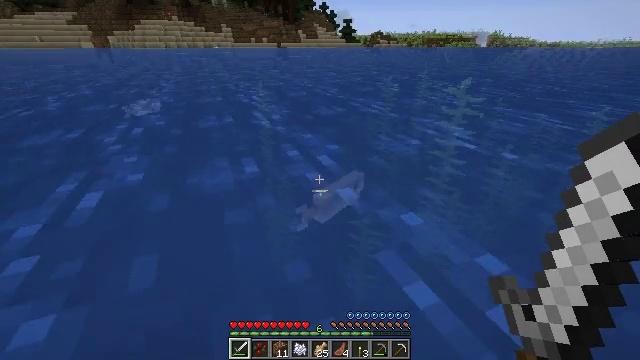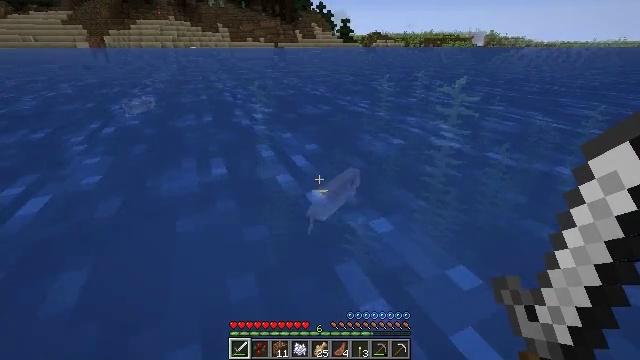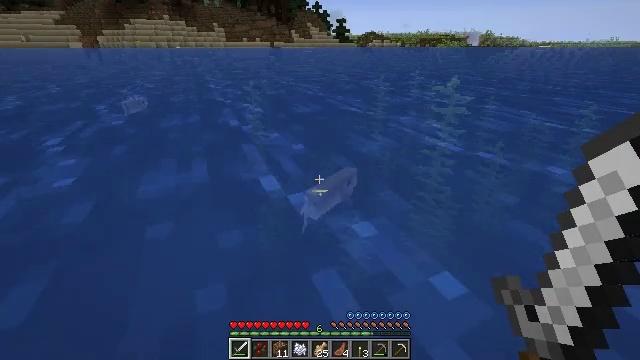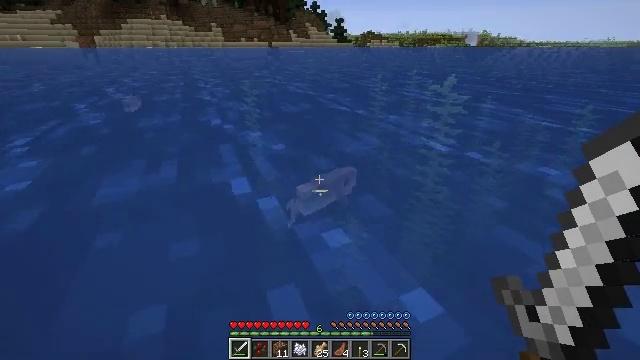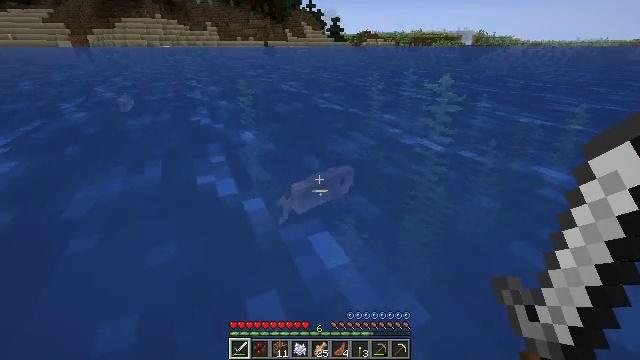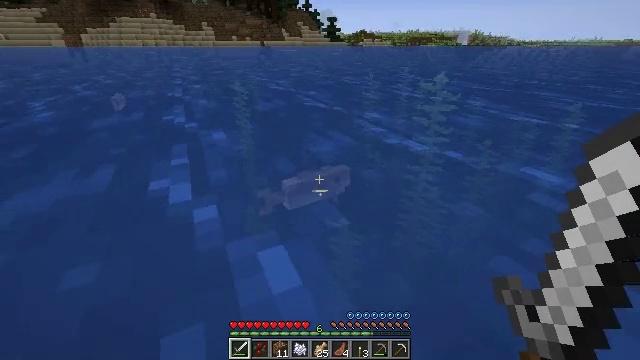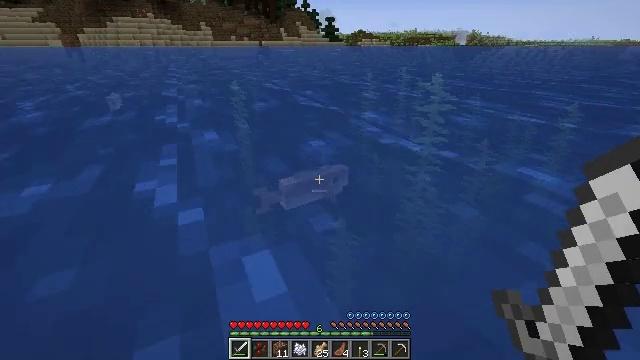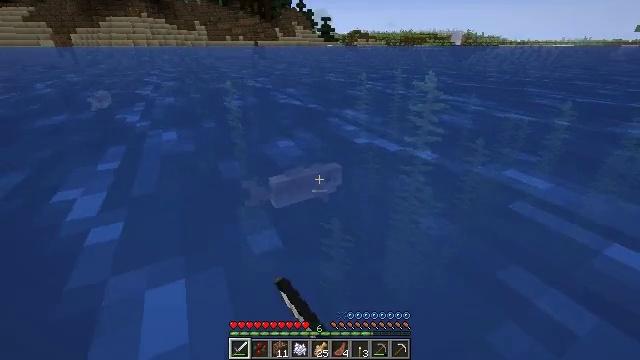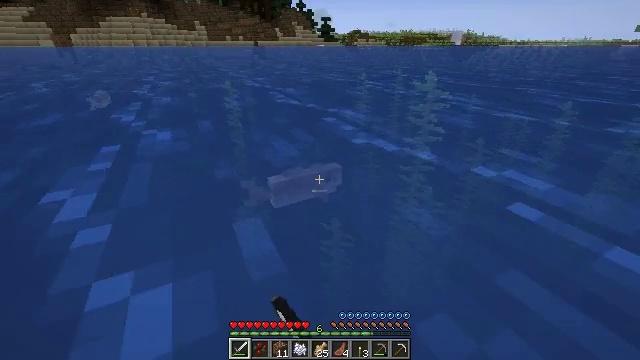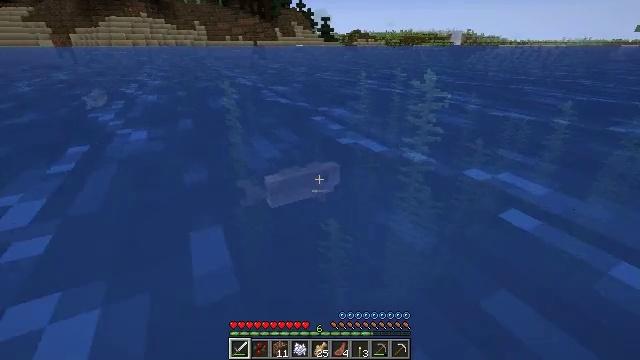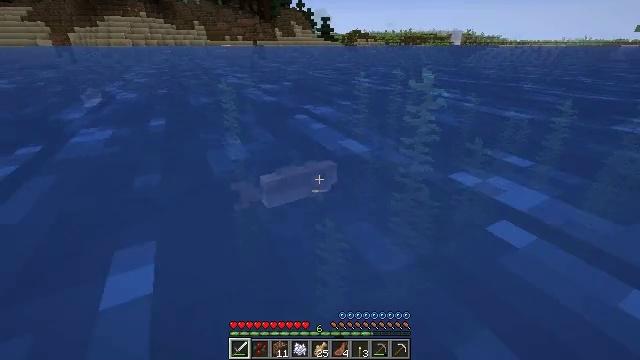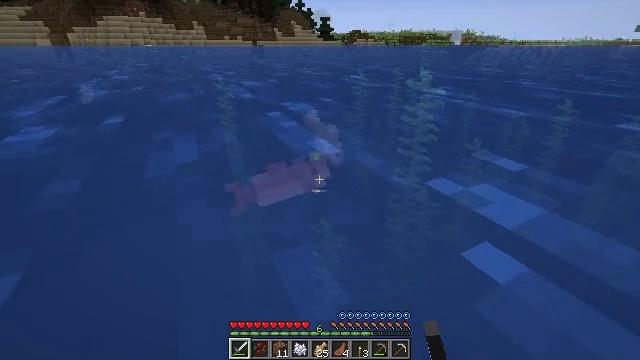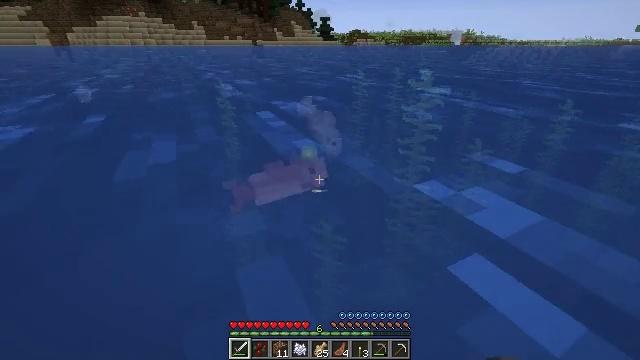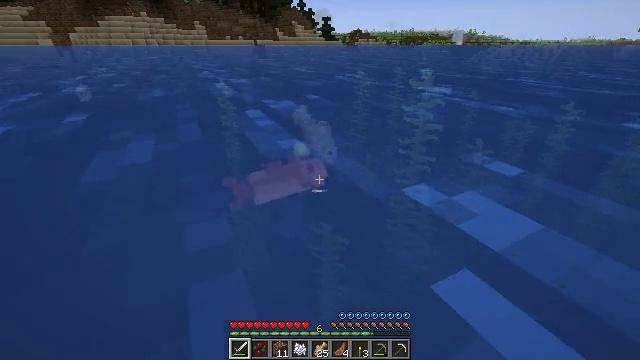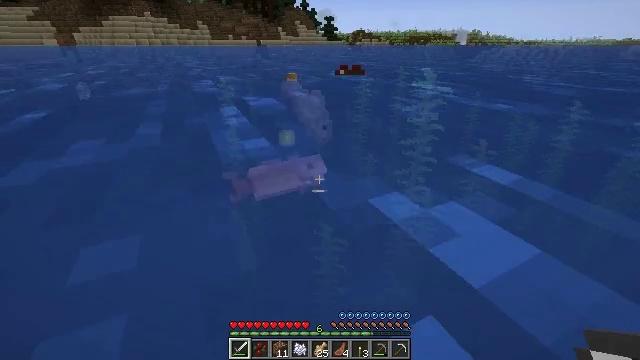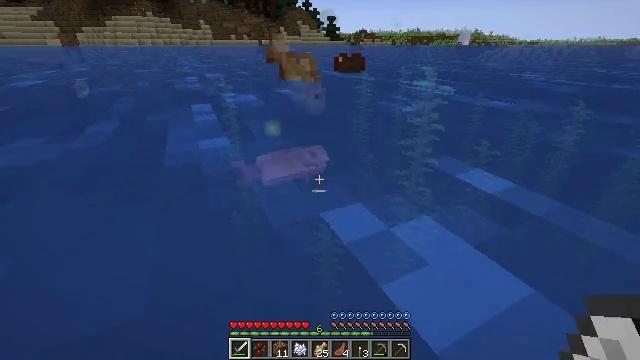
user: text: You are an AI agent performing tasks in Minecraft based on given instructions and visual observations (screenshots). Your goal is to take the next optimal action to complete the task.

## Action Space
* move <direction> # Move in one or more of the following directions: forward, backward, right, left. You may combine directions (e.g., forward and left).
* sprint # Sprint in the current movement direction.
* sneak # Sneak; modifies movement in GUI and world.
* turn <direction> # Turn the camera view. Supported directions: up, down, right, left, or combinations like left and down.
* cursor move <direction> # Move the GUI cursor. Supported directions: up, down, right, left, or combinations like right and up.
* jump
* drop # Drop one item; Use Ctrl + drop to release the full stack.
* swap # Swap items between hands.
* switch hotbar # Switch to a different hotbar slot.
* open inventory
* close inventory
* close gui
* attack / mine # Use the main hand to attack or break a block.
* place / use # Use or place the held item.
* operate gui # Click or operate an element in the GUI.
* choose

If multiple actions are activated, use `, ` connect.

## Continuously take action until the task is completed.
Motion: motion action
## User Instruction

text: Hunt a cod.
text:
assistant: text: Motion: move forward and move right
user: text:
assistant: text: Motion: move forward and move right
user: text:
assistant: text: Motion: move forward and move right
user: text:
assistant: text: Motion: move forward and move right
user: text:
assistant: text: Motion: move forward and move right
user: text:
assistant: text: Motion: move forward and move right, attack / mine
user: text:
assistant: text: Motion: move forward and move right, attack / mine
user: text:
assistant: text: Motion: move forward and move right, attack / mine
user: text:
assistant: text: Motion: move forward and move right, attack / mine
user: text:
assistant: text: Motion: move forward and move right
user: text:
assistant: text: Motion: move forward and move right
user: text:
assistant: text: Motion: move forward and move right
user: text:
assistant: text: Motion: move forward and move right
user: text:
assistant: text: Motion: move forward and move right
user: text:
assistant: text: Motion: move forward and move right
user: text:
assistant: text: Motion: move forward
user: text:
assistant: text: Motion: move forward
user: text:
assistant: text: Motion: move forward
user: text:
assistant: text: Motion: move forward, turn left
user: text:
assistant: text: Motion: move forward, turn up
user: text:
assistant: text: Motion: move forward, turn up
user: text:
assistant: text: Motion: move forward, turn up
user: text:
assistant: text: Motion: move forward, turn up
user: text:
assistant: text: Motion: move forward, turn left
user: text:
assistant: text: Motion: move forward, turn left and up
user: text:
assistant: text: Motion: move forward, turn left and up
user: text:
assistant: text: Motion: move forward, turn left and up
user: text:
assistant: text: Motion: move forward, turn left and up
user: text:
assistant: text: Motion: move forward, turn left and up
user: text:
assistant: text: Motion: move forward